Field crop: maize
Growth stage: 2
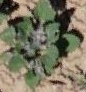
Species: chenopodium